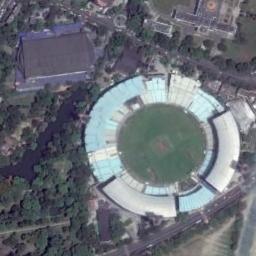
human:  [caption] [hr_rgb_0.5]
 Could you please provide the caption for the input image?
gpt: The circular stadium is enclosed between the residential area and the forest .

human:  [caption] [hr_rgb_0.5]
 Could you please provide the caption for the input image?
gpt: There are some roads next to the stadium .

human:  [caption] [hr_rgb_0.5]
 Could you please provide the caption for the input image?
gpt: This stadium has seats on two sides only .

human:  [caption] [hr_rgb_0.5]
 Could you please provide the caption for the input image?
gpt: The stadium is next to some buildings and trees .

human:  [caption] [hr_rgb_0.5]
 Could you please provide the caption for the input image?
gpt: There are many green trees near the stadium .